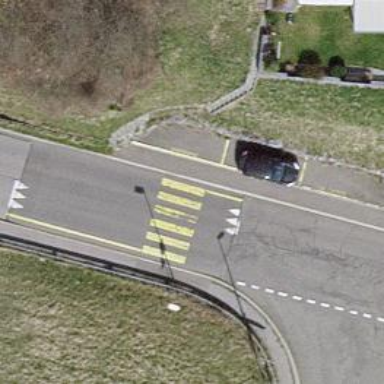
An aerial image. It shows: Zebra crossing with clear zebra markings.